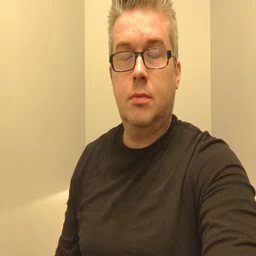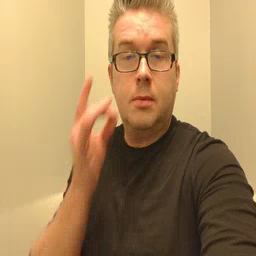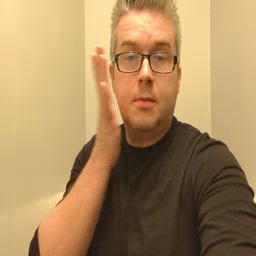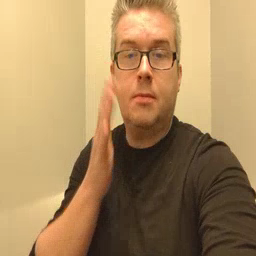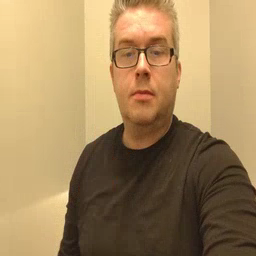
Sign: bee